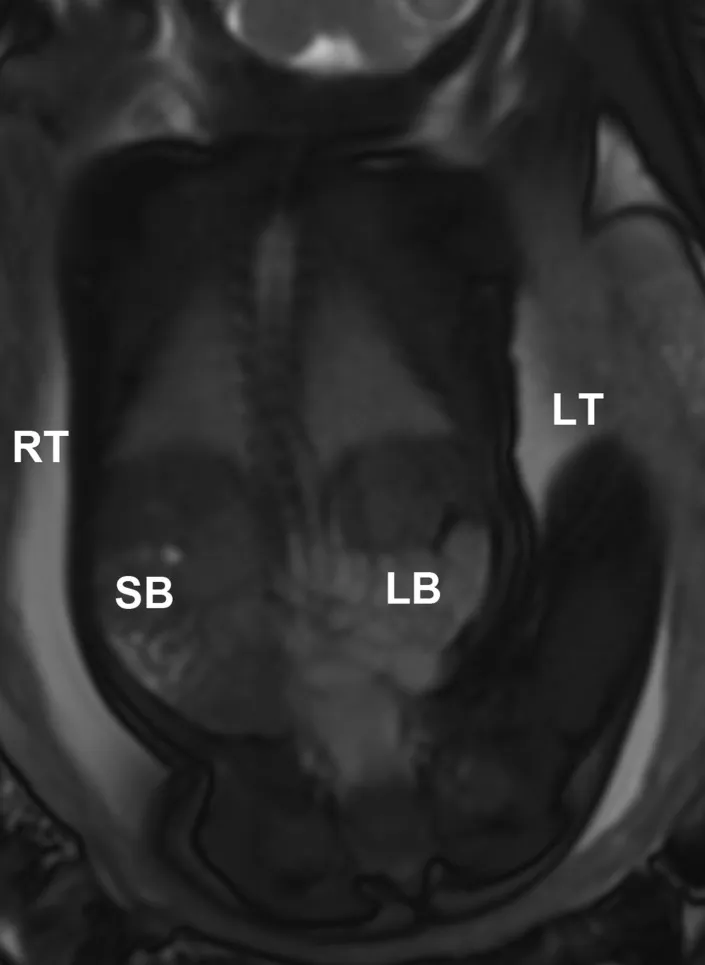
MRI imaging of 39 week fetus showing the bowel non-rotation in a coronal plane. SB = small bowel. LB = large bowel. LT = left side of the fetus. RT = right side of the fetus.
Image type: radiology (mri)